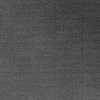
Atmospheric dust classification: dusty